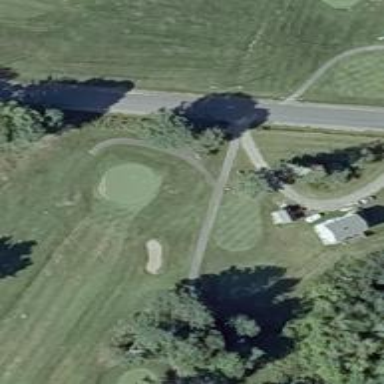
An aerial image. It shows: Well-maintained path in golf course.